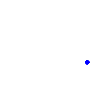
Particle: pion